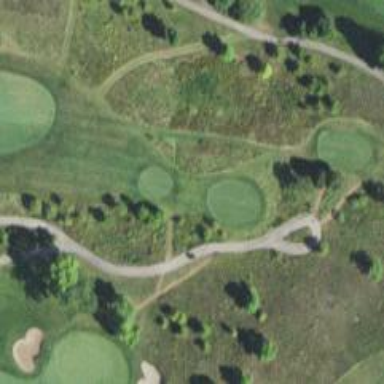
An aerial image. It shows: Footway that serves as golf path.